Question: i need to add two boxes in the north section of a <URL>
it would be something like this : in red the boxes / panels i need to add (but i dont want to keep borders)

here is my try :
'''
...
{
region: 'north',
split: true,
//xtype : 'box',
height: 100,
layout : 'anchor',
items: [{ xtype: 'box', id: 'header', height: 100, anchor: '70%',
html: '<h1> my title</h1>'},
{
xtype: 'panel', title: 'title', border: 'false', frame: false, height: 100,
html: '<h1> my info</h1>'
}]
}
...
'''
the second panel doesnt work
thanks for ur help
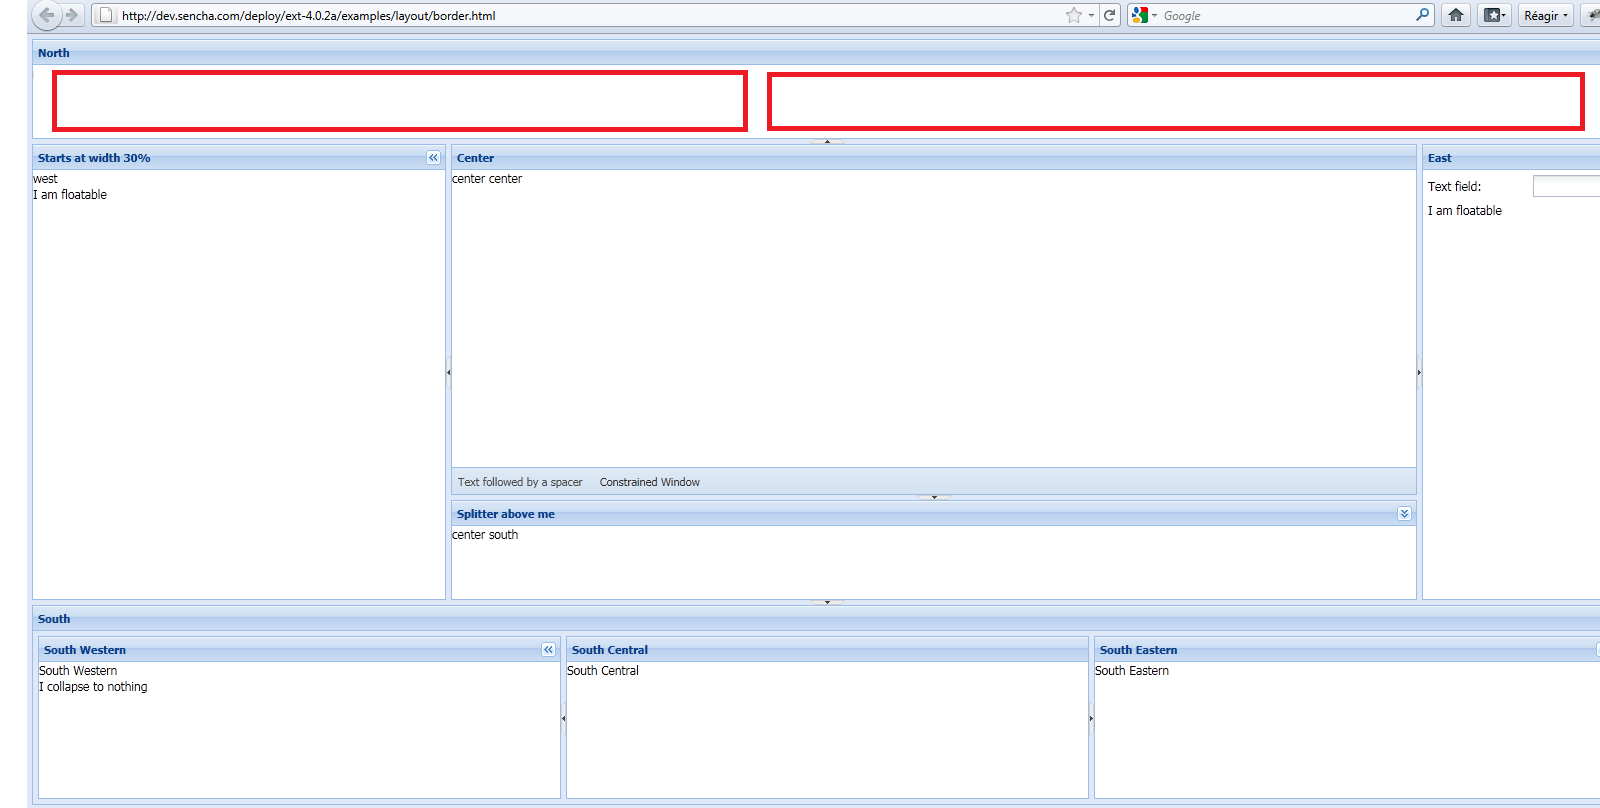
Answer: You would be better using a border layout again in the north region...
'''
region: 'north',
split: true,
//xtype : 'box',
height: 100,
layout : 'border',
items: [{
xtype: 'box',
id: 'header',
region: 'center',
height: 100,
anchor: '70%',
html: ' my title'
}, {
xtype: 'panel',
region: 'east'
border: 'false',
frame: false,
height: 100,
width: '49%',
html: ' my info'
}]
...
'''
That should work okay.